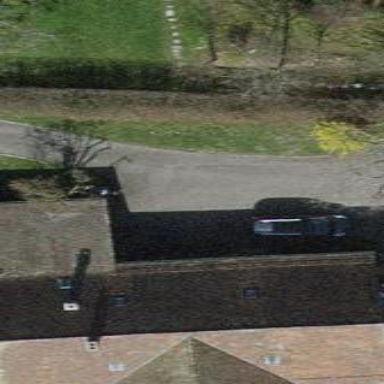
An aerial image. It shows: Gabled roofed house.